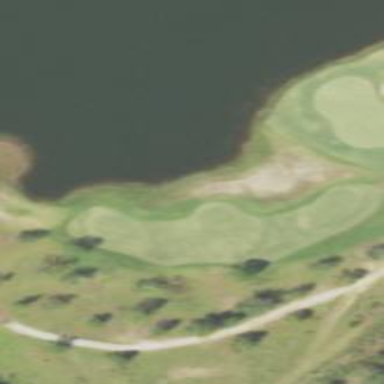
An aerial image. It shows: Area of rough grass used for golf.